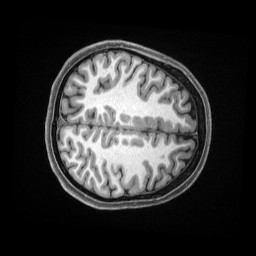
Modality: T1w
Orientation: axial
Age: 22
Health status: ill
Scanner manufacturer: siemens
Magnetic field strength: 3 T
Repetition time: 2.5 s
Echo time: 0.00181 s